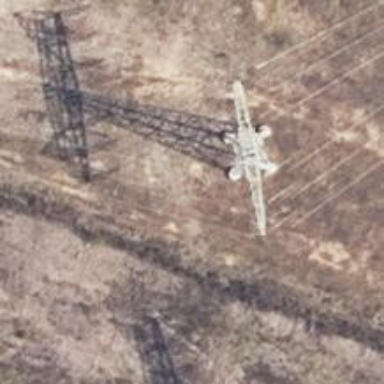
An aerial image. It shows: Three power lines with cables.